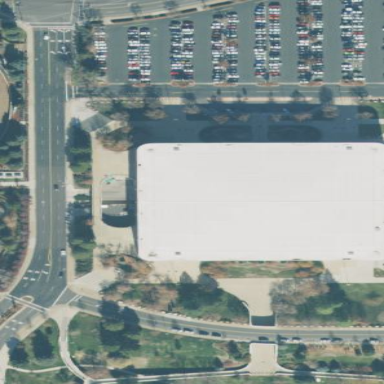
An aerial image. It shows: Stadium with basketball court.